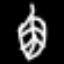
Label: leaf